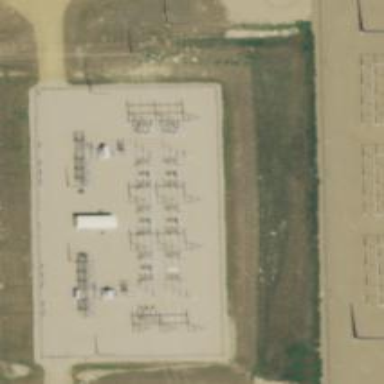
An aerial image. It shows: Switch for power supply.